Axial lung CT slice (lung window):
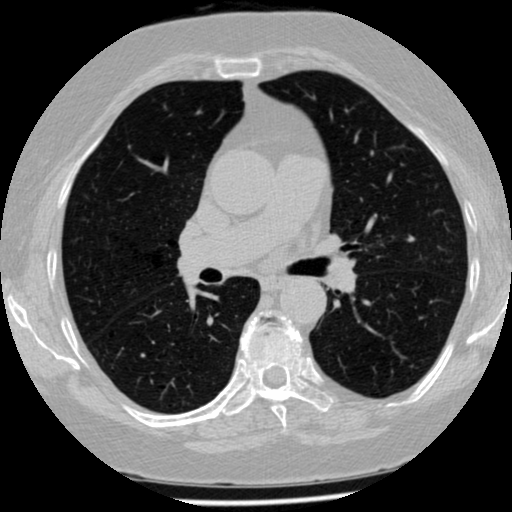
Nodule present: no